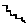
Label: star